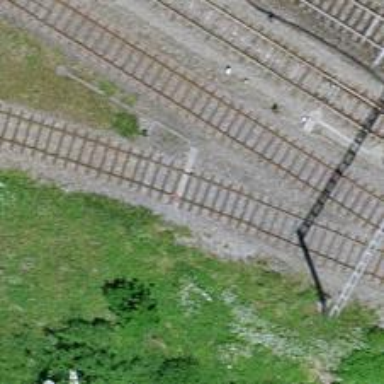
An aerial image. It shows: Railway yard with one track in service.